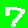
Digit: 7